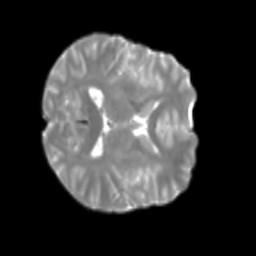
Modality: T2w
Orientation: axial
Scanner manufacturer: siemens
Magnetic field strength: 3 T
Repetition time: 4 s
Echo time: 0.0594 s